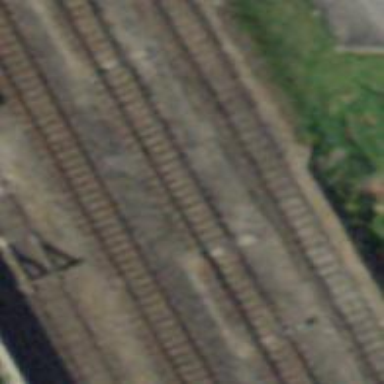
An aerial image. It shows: Railway switch.